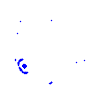
Particle: pion